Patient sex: M
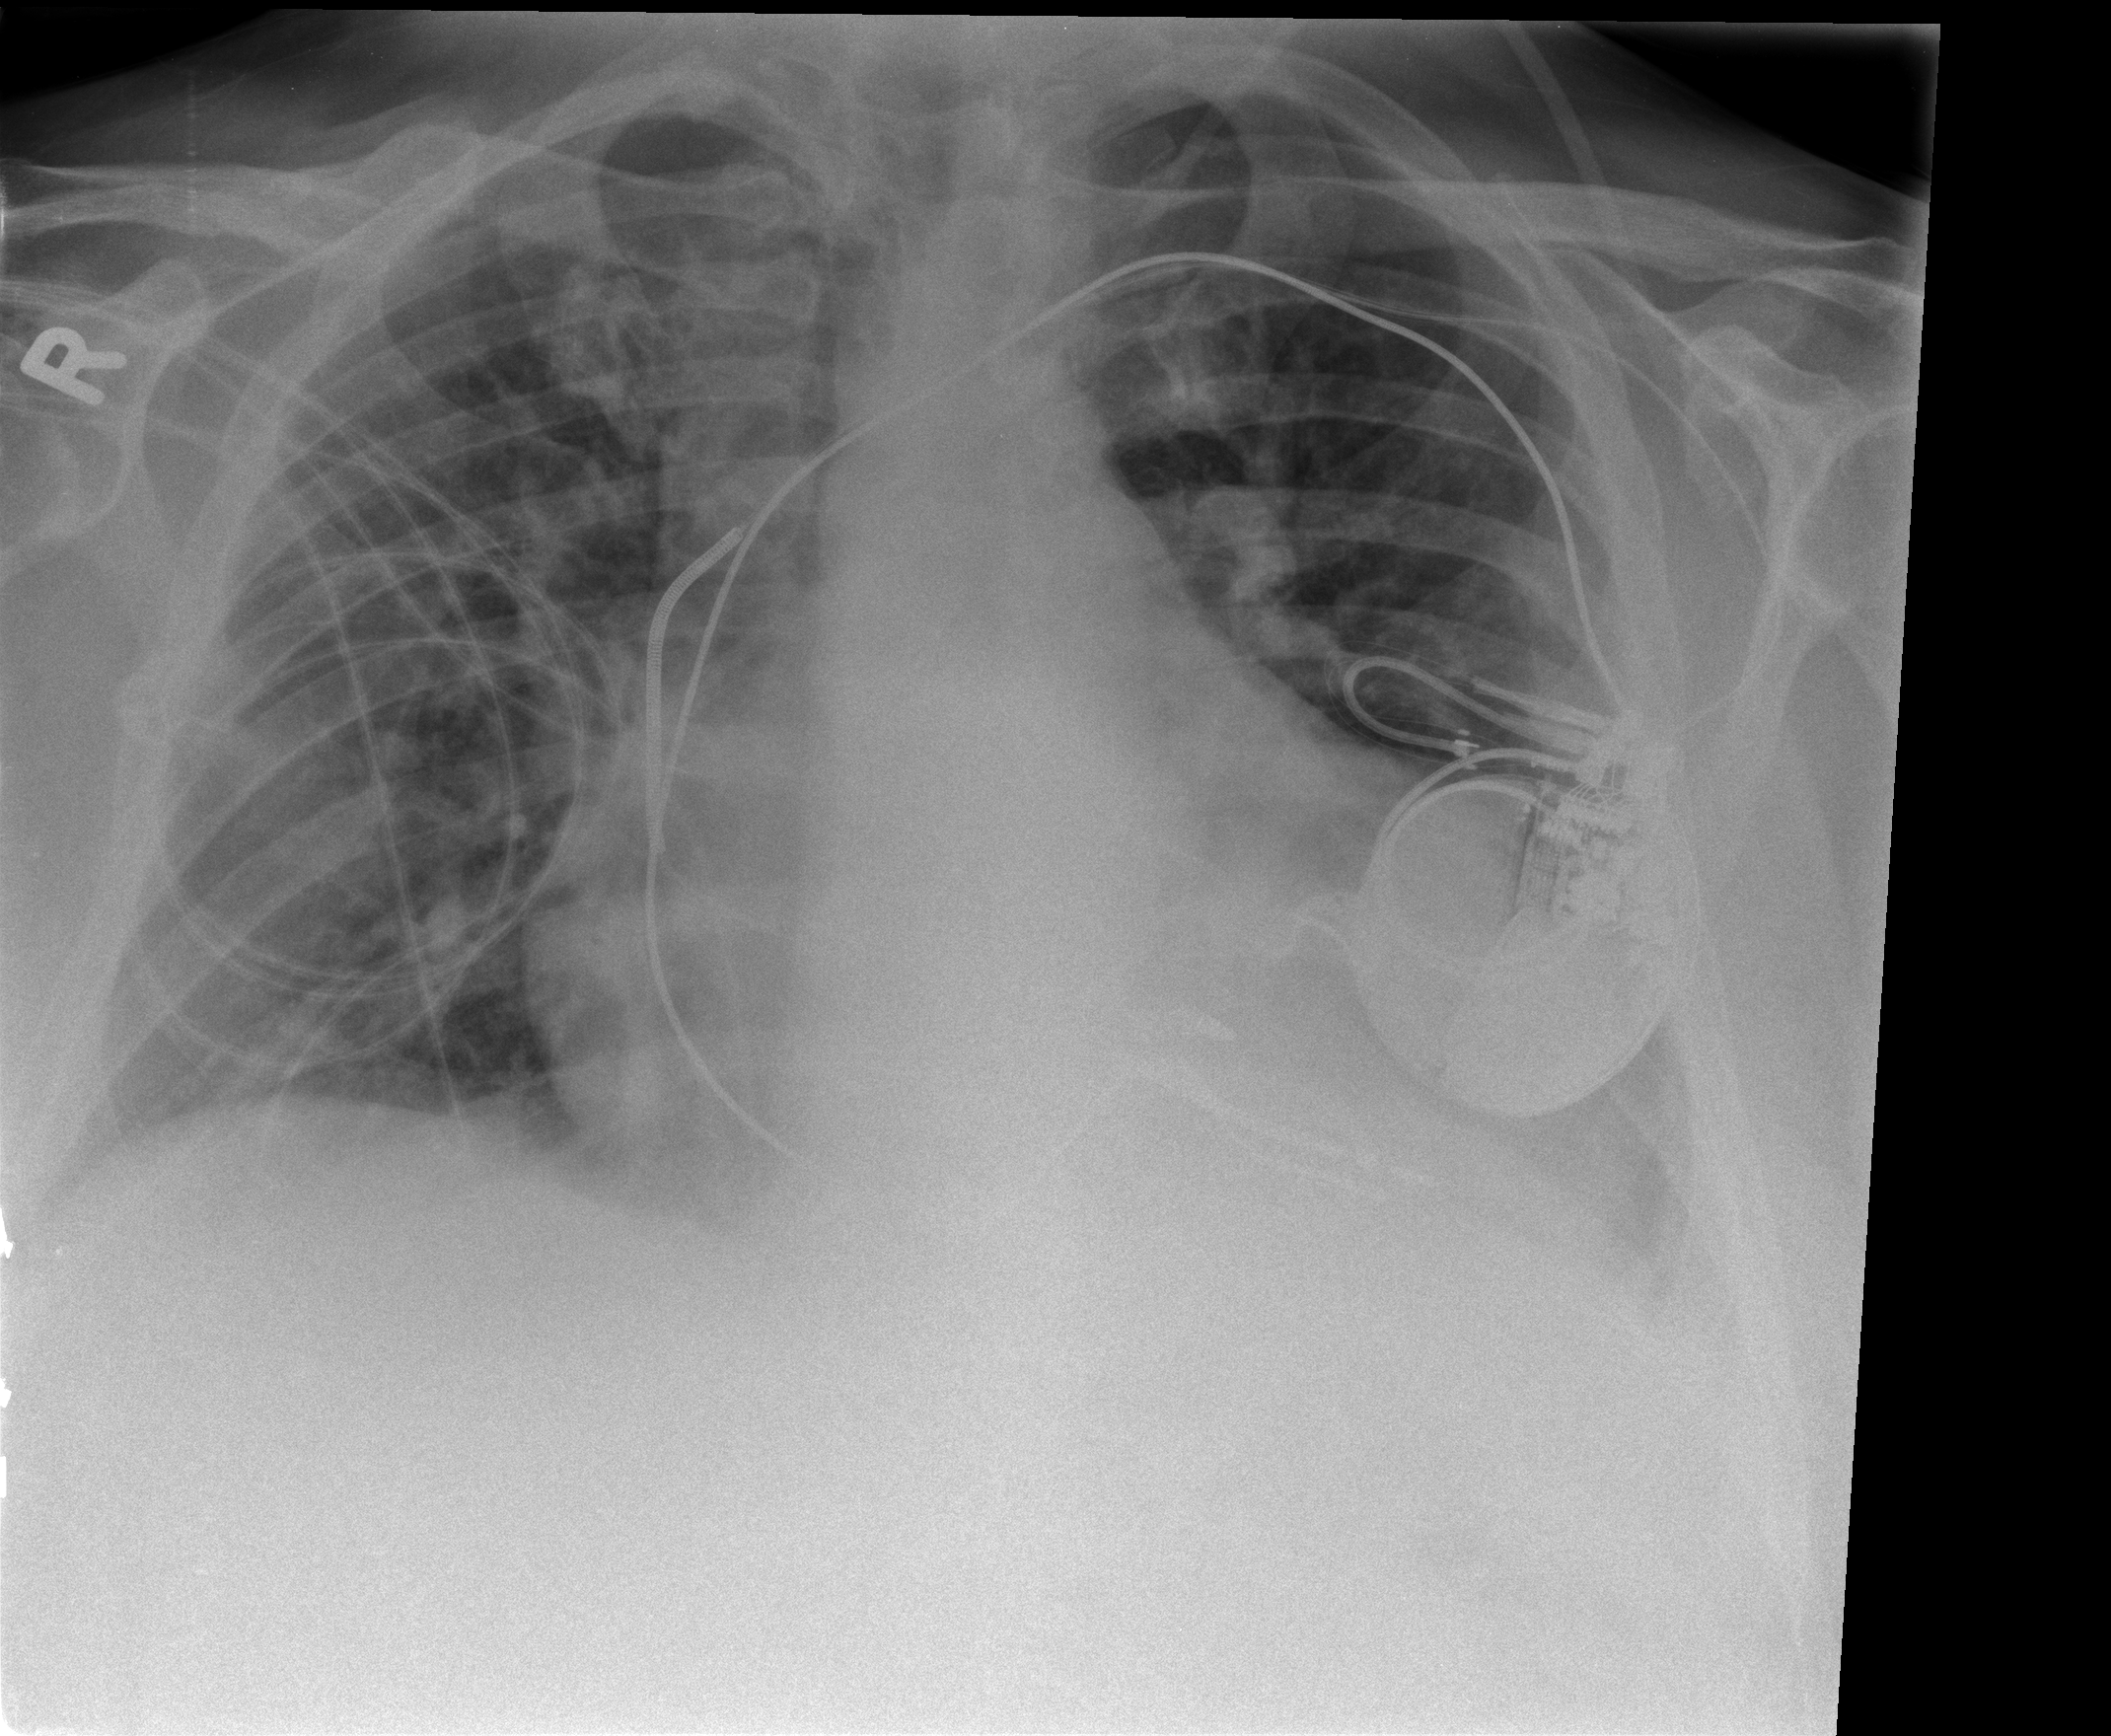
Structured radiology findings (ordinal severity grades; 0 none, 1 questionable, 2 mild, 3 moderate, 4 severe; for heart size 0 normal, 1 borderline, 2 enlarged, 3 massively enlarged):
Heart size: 3
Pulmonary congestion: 1
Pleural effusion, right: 0
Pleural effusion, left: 2
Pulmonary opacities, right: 2
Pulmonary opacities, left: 2
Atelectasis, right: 2
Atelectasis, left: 2